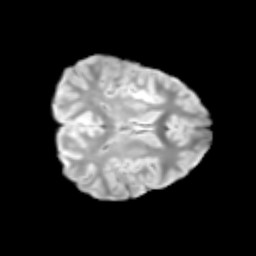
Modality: T2w
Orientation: axial
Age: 12
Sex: male
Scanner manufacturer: siemens
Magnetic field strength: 3 T
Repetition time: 3.8 s
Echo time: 0.07 s